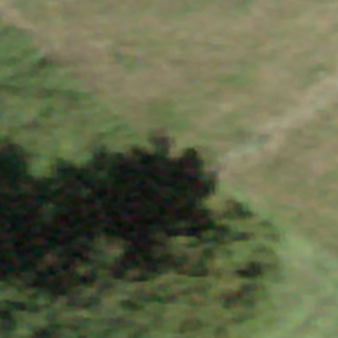
Label: other